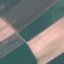
Label: AnnualCrop